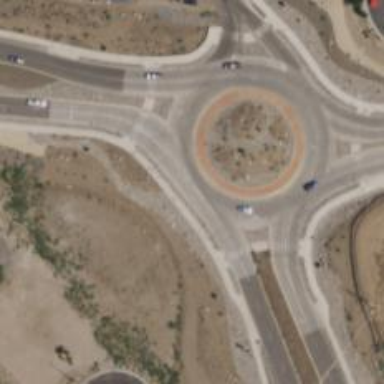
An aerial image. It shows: Roundabout junction on trunk highway with separate sidewalk. The road seems to be expressway.